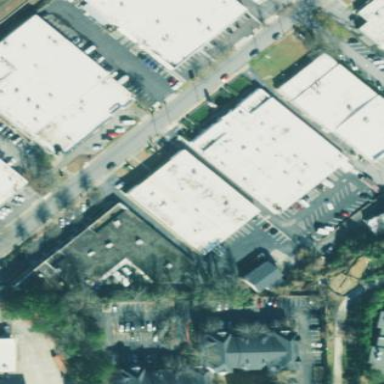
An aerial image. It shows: Retail building.